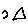
Label: triangle